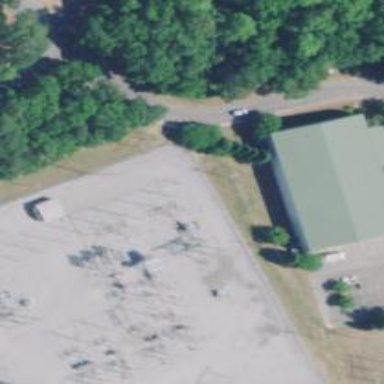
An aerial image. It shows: Switch used for power control.